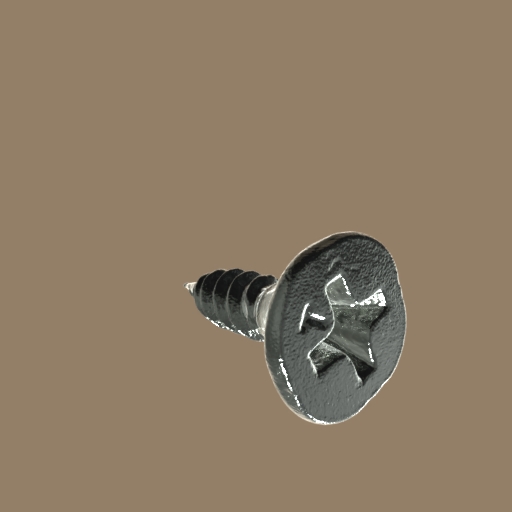
Label: screw